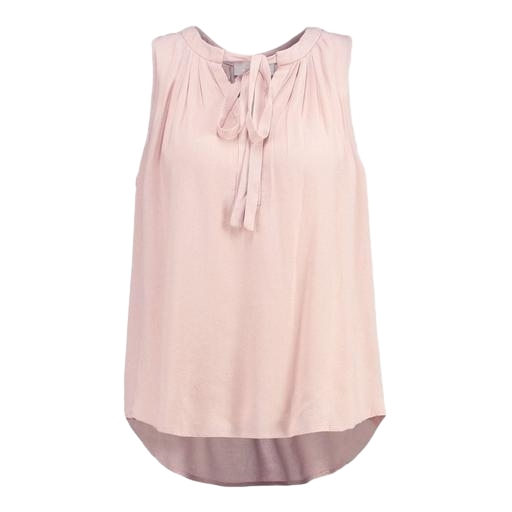
pink tie neck fil coupé top, sleeveless top tie neck, pink tie neck blouse, white background